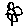
Label: flower